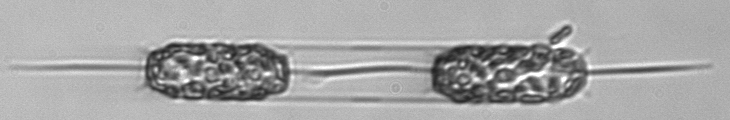
Label: Ditylum_brightwellii